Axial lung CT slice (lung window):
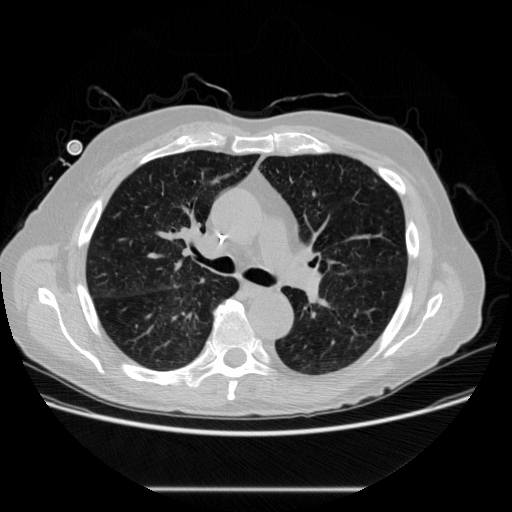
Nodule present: no